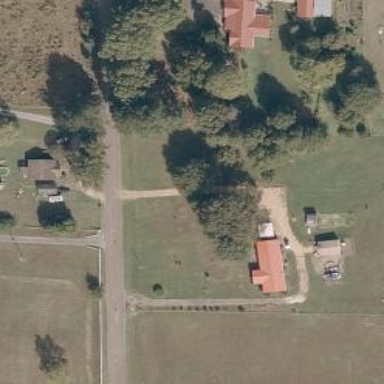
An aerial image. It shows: Driveway.